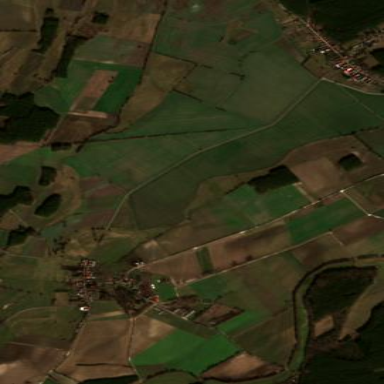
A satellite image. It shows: Picturesque farmland scene.